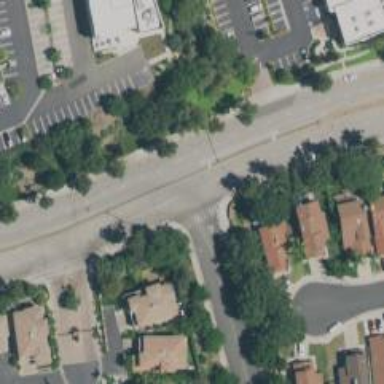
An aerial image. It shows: Road with stop sign.